Question: I need to simple plot 'B' vs. 'A' as bar plot in MATLAB, but I don't want my x axis showing completely from 1 to 274. I only need to show the existing data point on my x axis, which can be done easily in Excel as in the image below. How can MATLAB do this?

'''
A=[1 2 3 4 5 6 7 8 9 10 11 12 13 14 15 16 18 20 25 27 29 37 40 42 43 48 73 204 242 274];
B=[30 15 5 9 5 6 3 3 2 1 4 1 1 1 1 1 2 1 1 1 1 1 1 1 1 1 1 1 1 1];
'''
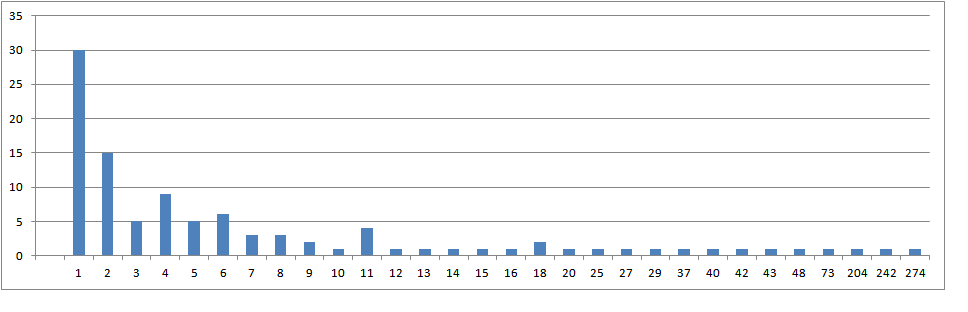
Answer: You need to set both ''XTick'' and ''XTickLabel'' axes properties:
'''
bar(B);
set(gca,'XTickLabel',A)
set(gca,'XTick',1:numel(A));
xlim([0 numel(A)+1]);
'''